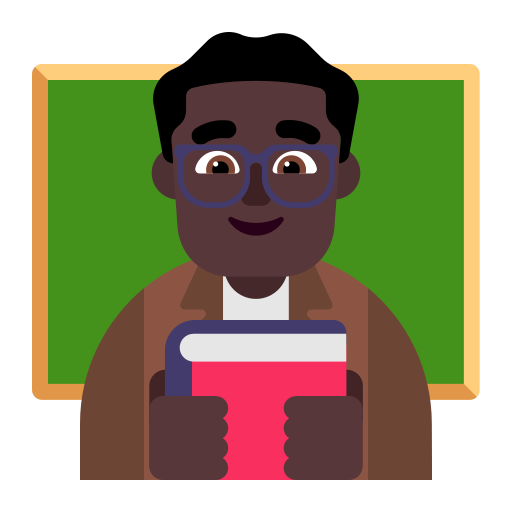
man teacher flat dark